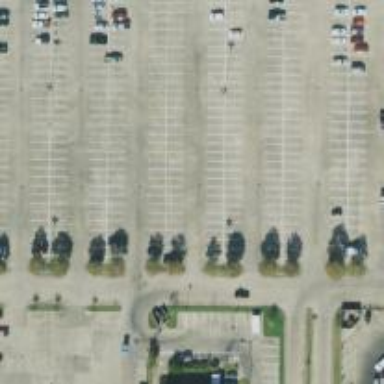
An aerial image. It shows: Parking space.